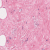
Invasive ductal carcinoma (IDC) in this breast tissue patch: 0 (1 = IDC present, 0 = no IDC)